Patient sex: F
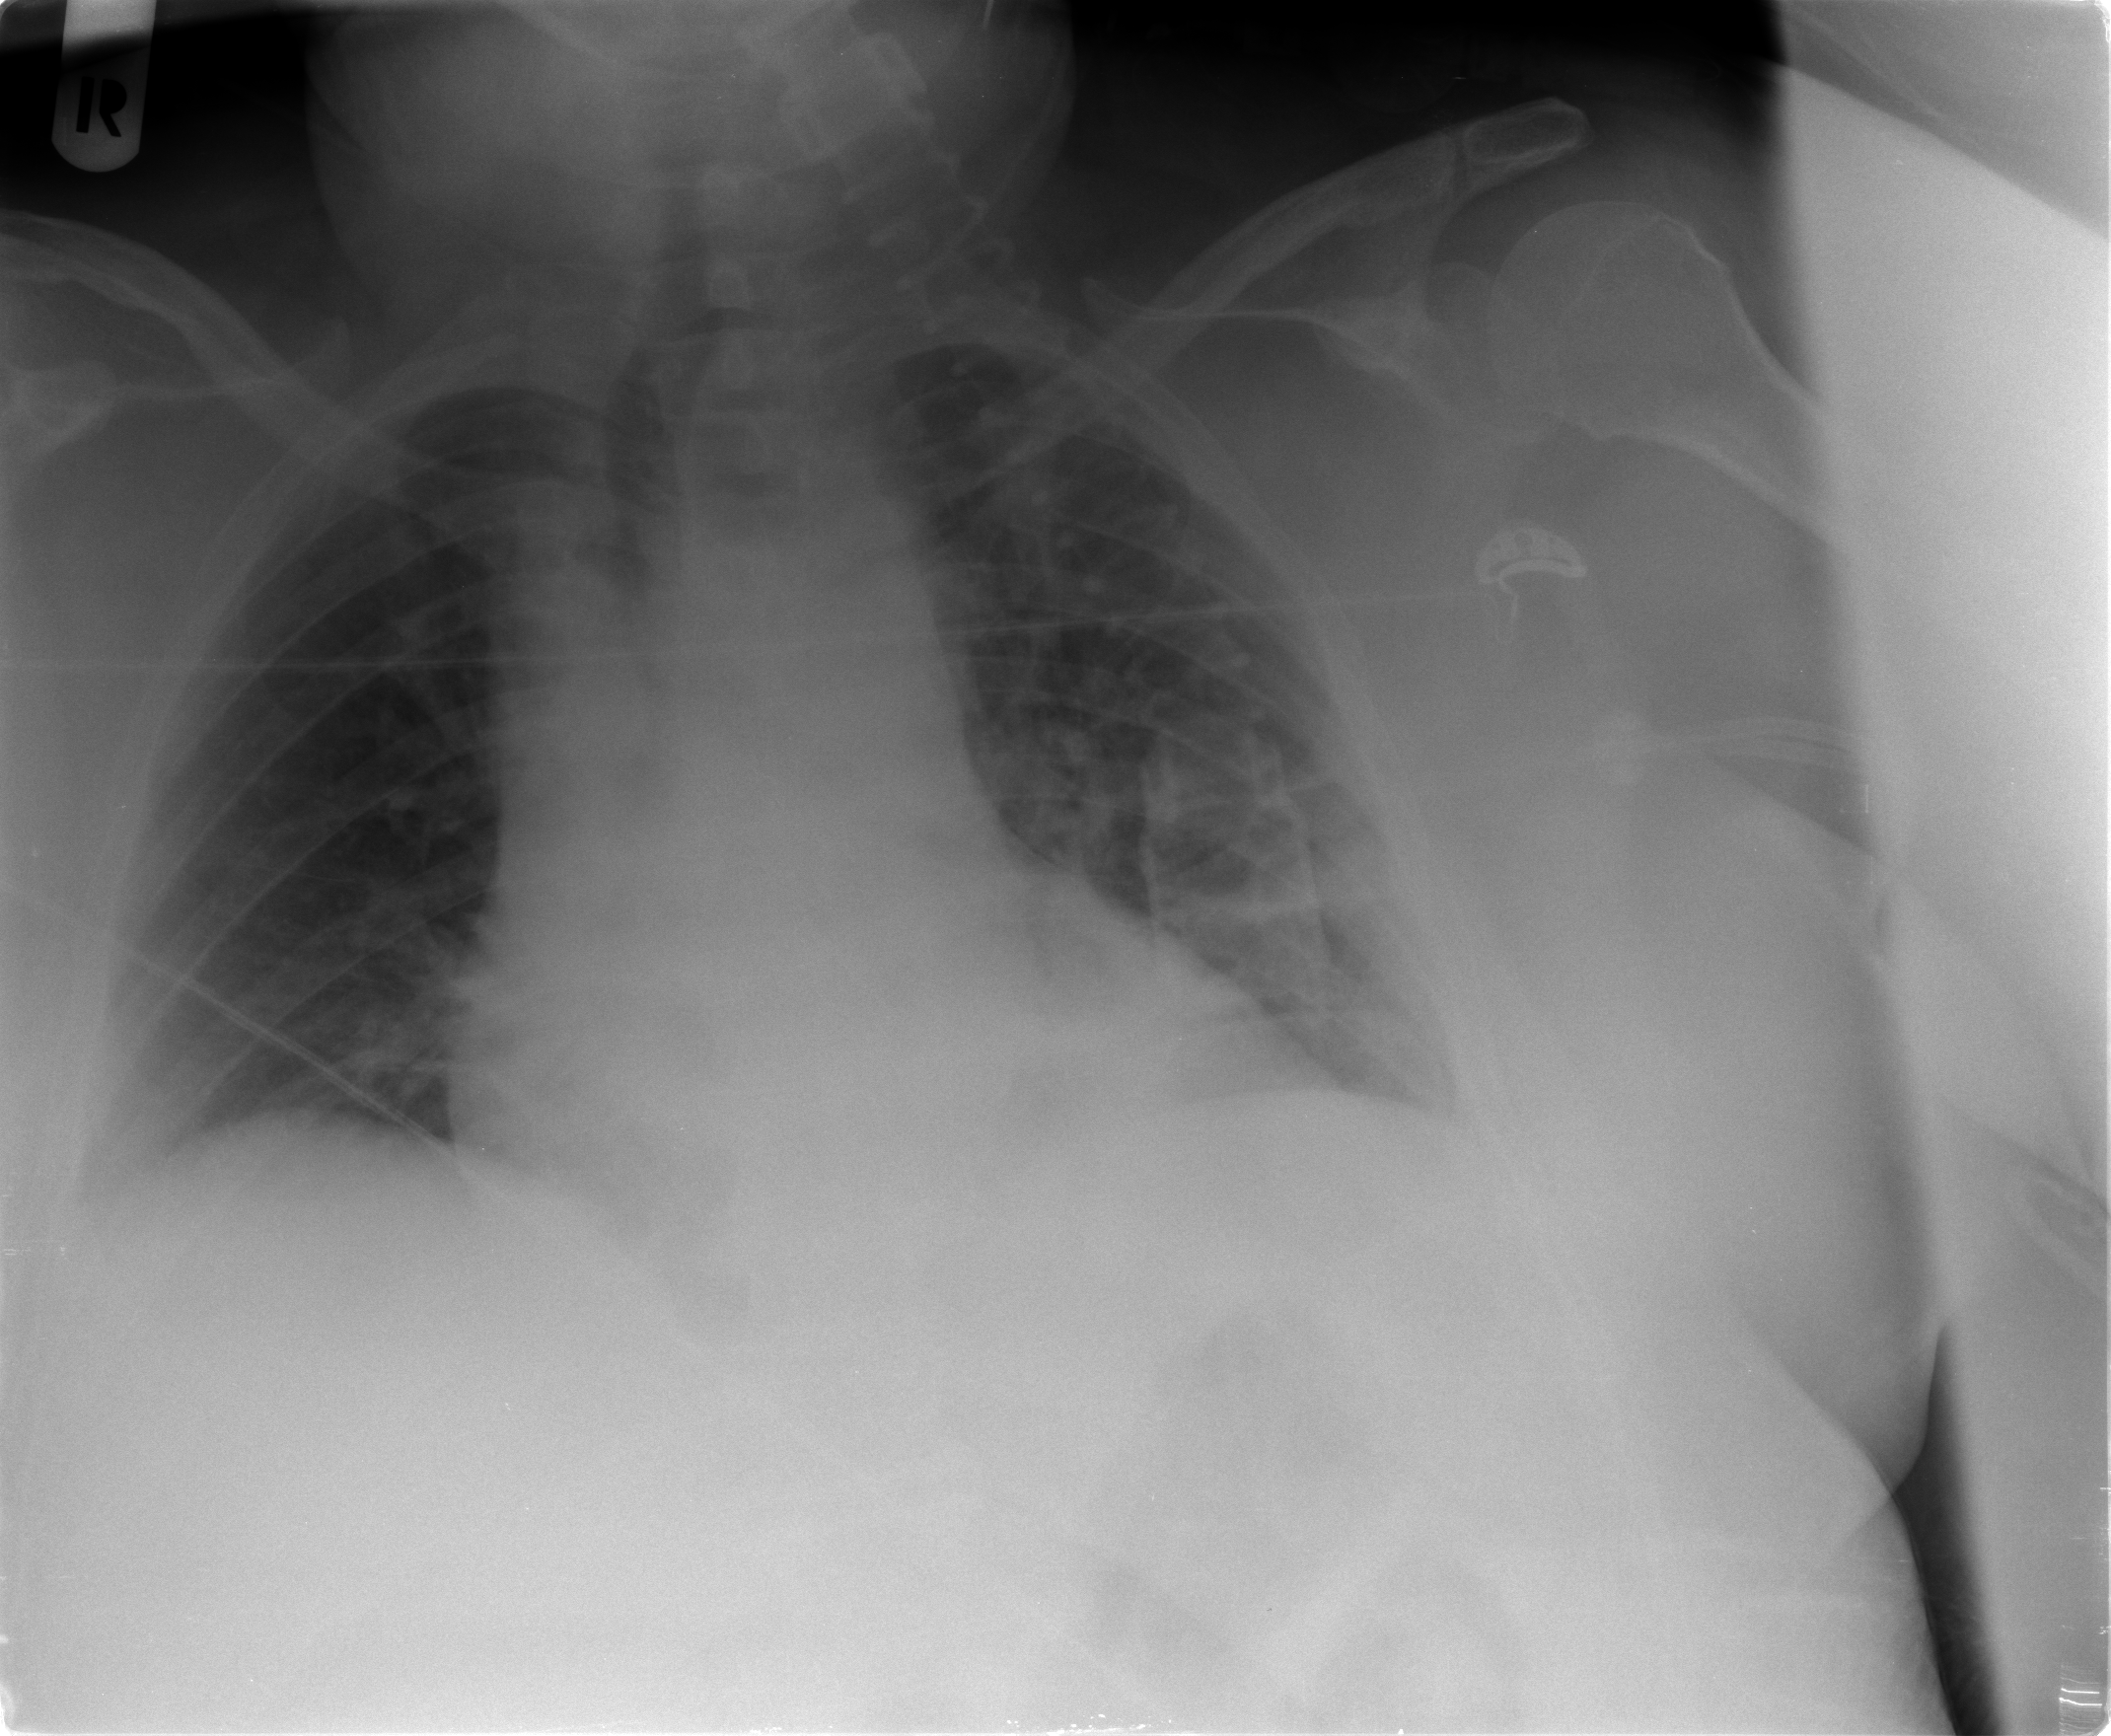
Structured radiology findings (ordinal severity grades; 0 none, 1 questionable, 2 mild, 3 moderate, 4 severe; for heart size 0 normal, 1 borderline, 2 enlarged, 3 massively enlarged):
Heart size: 2
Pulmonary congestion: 2
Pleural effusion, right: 1
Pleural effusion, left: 0
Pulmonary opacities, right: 0
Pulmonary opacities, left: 0
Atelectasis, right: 2
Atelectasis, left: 2